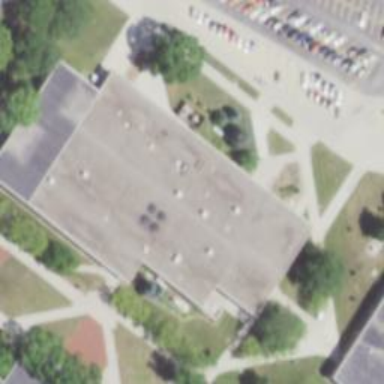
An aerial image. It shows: College building.